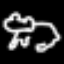
Label: frog